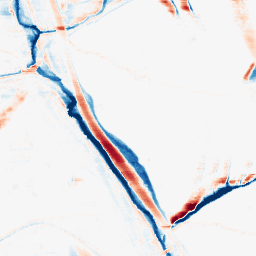
Category: morphological
Decomposition family: morphological_rect
Decomposition parameters: operation: average
width: 20
height: 5
Upsampling method: lanczos
Upsampling parameters: scale: 8
Upsampling scale: 8